Question: I am having a view on which I am setting an ImageView. Auto layout is checked. It looks good in the preview, but when app actually runs on the simulator, there is blank space is showing at the top as well as bottom only in the iPHone retina 4 inch simulator. on 3.5 inch it looks fine. Using iOS7 and XCODE 5.
Even though i removed image from view, still there is the same problem.

What can be reason for this blank space ?
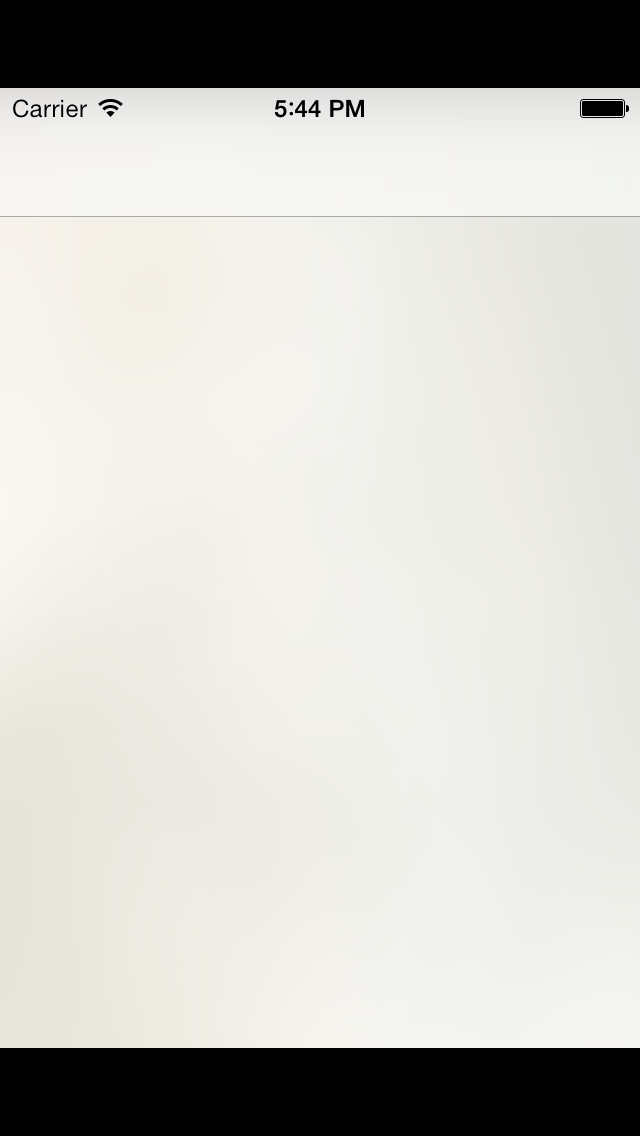
Answer: I think are you Forget to adding splash screen in to you Project please check Property and set required splash-screen (640 x 1136 pixels) and clean project and run again